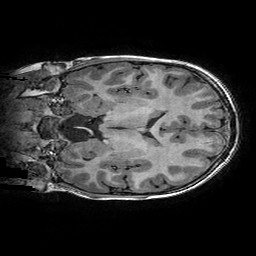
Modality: T1w
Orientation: coronal
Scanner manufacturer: ge
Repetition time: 0.008096 s
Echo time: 0.00318 s